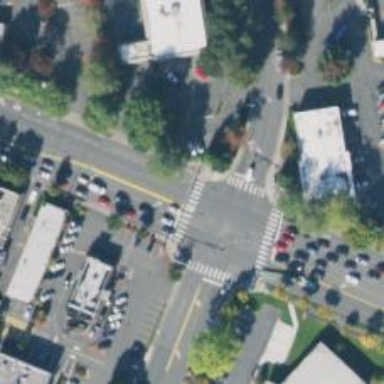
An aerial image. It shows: Footway with asphalt surface and zebra crossing.